Field crop: maize
Growth stage: 2
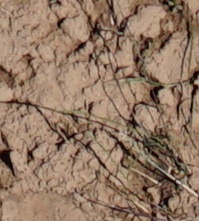
Species: lolium